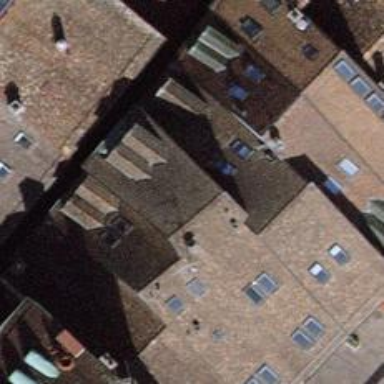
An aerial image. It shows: Gabled roof made of roof tiles on apartment building. The roof is oriented across the building.